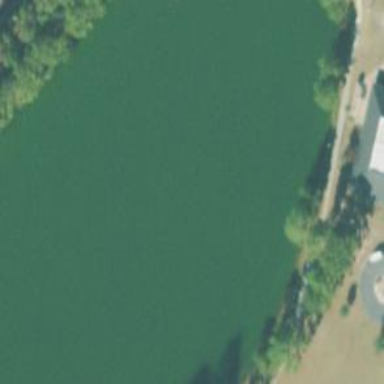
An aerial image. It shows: Serene lake surrounded by nature.